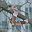
Label: 2